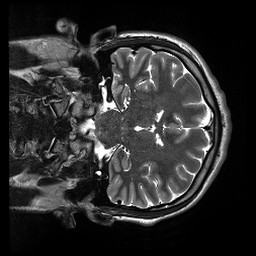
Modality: T2w
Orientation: coronal
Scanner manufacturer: siemens
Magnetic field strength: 3 T
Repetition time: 13.52 s
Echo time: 0.088 s